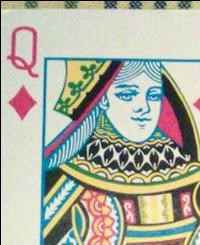
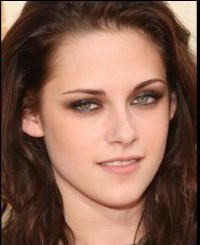
Blend attribute: Grin
Blending difficulty: Medium
Creative potential: Low